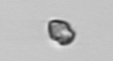
Label: Heterocapsa_rotundata